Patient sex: M
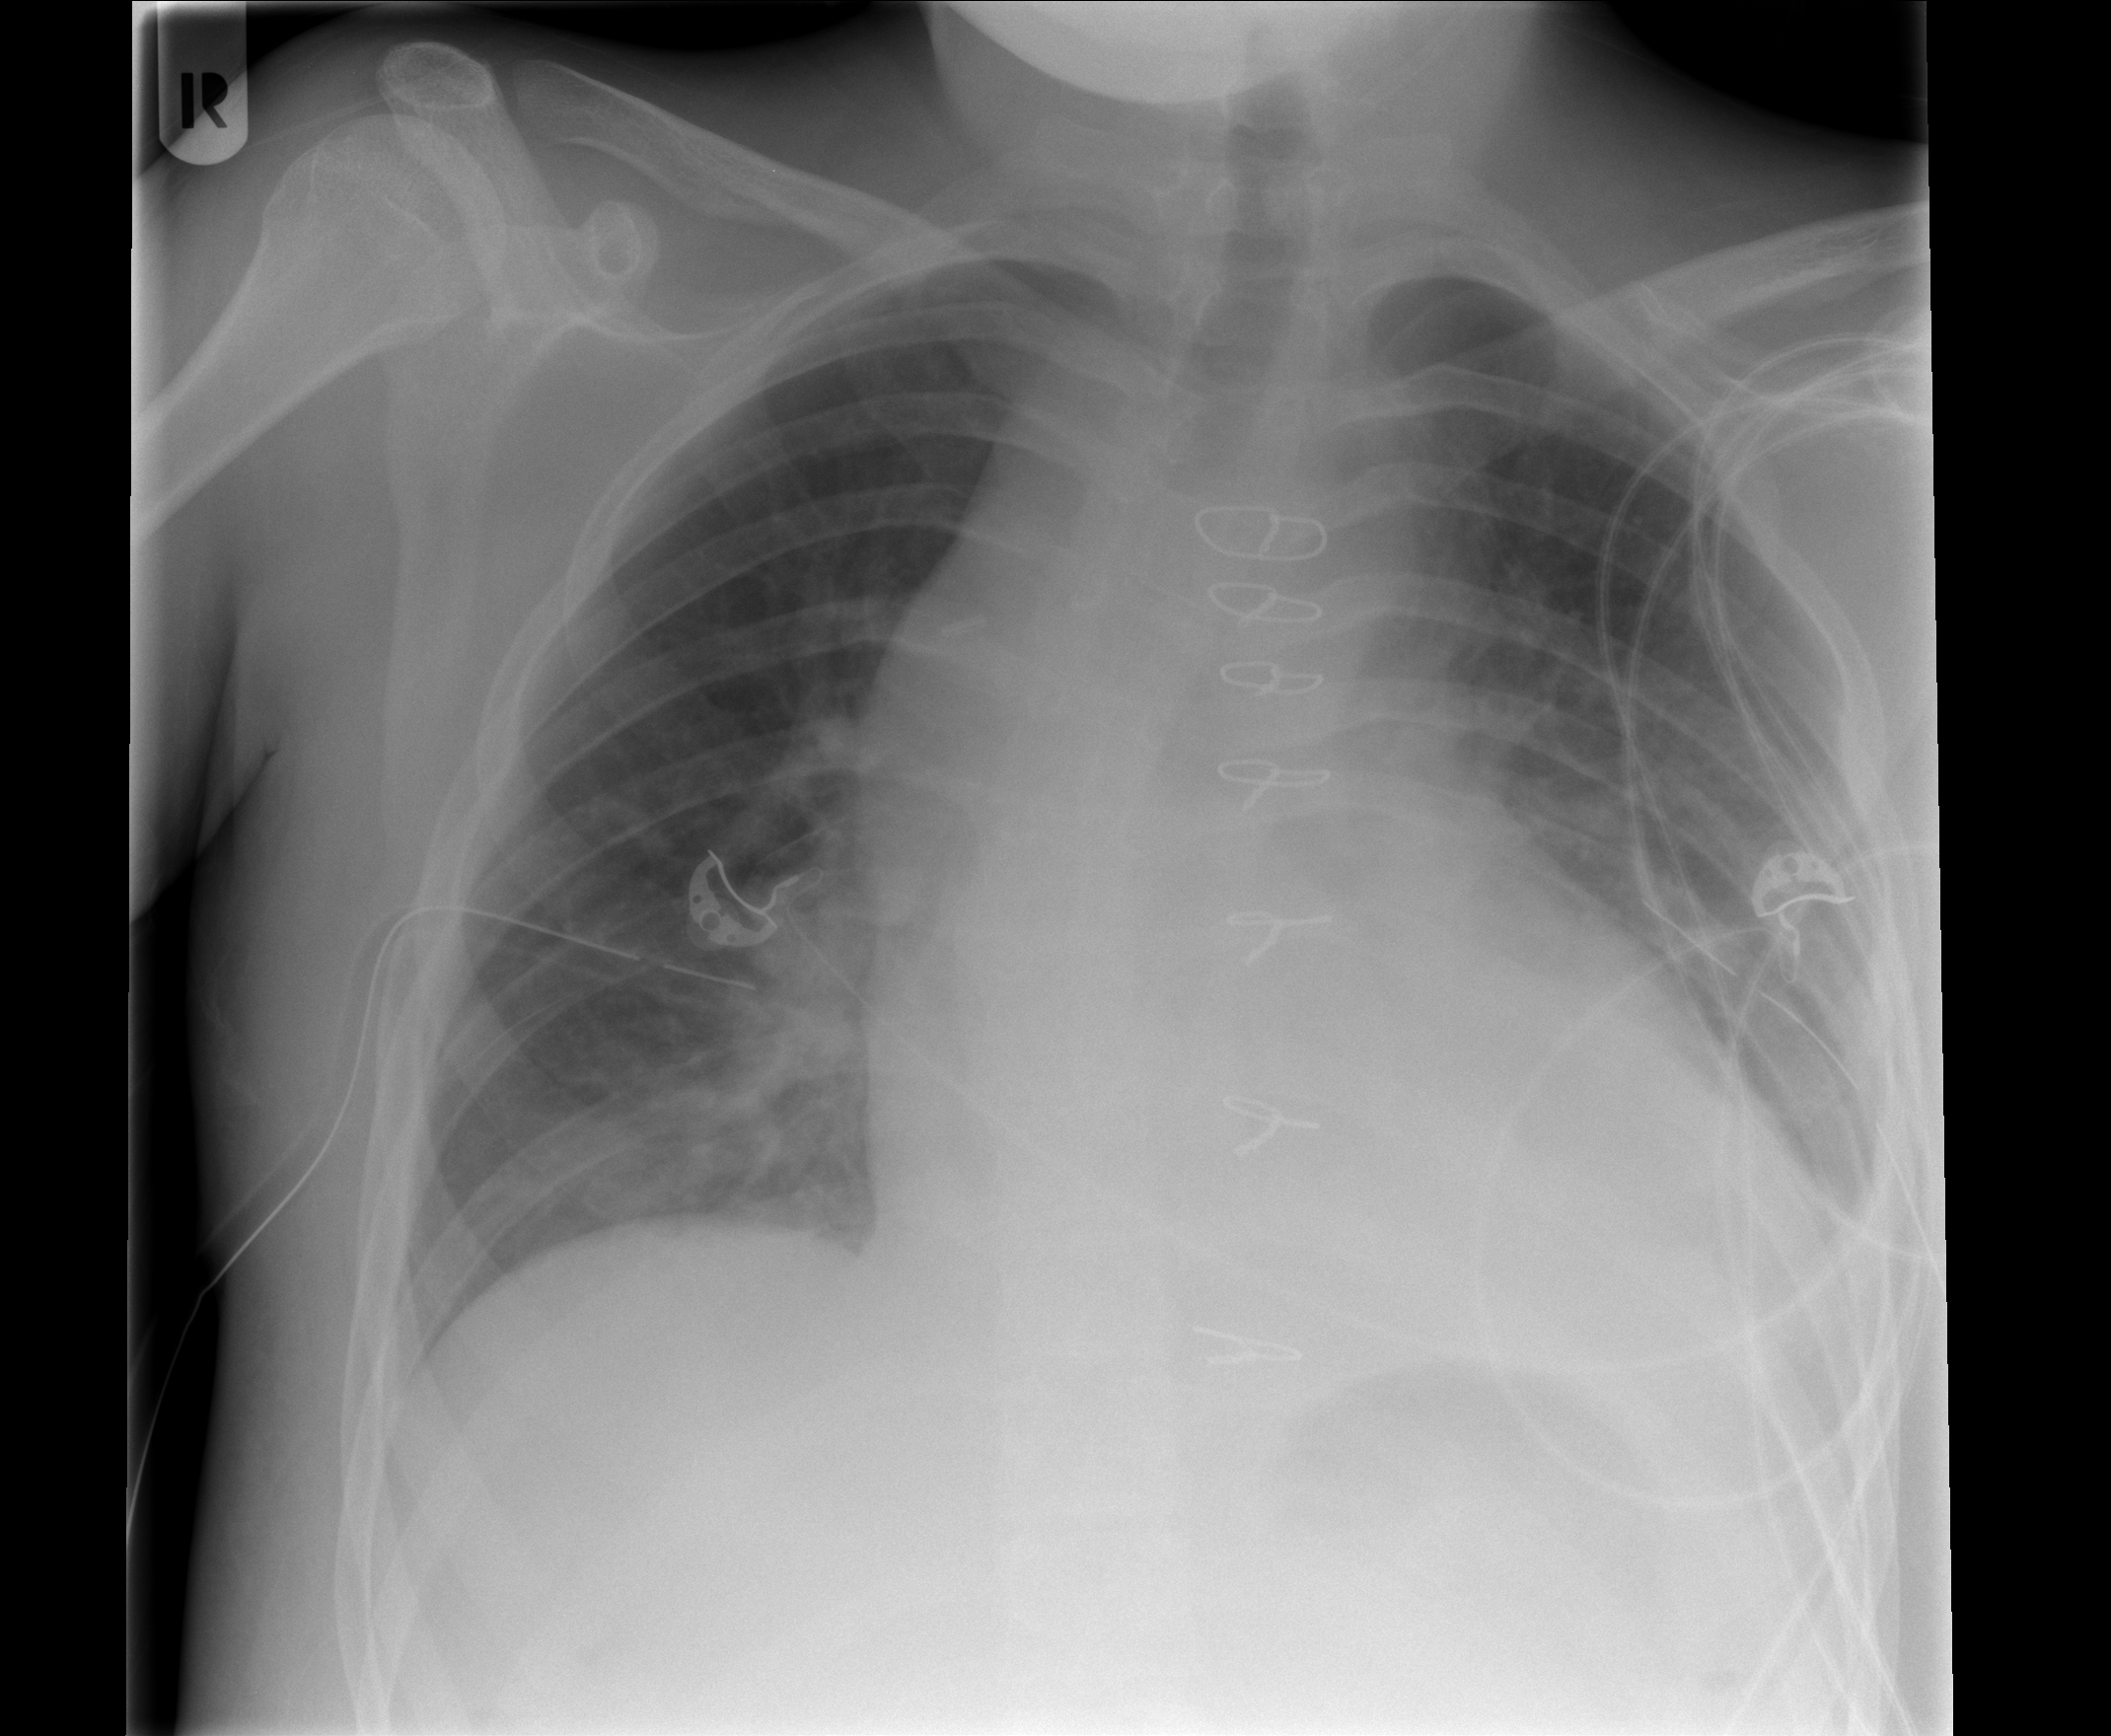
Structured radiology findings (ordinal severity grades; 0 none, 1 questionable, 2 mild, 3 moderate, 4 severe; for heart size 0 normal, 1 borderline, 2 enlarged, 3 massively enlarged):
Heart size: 3
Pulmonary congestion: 0
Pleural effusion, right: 0
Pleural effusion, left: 1
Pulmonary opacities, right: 0
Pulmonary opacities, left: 0
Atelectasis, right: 0
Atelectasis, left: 0